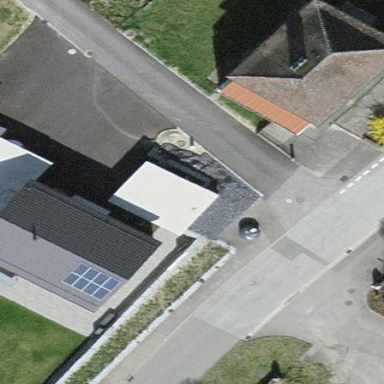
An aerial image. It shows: Building.